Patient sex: M
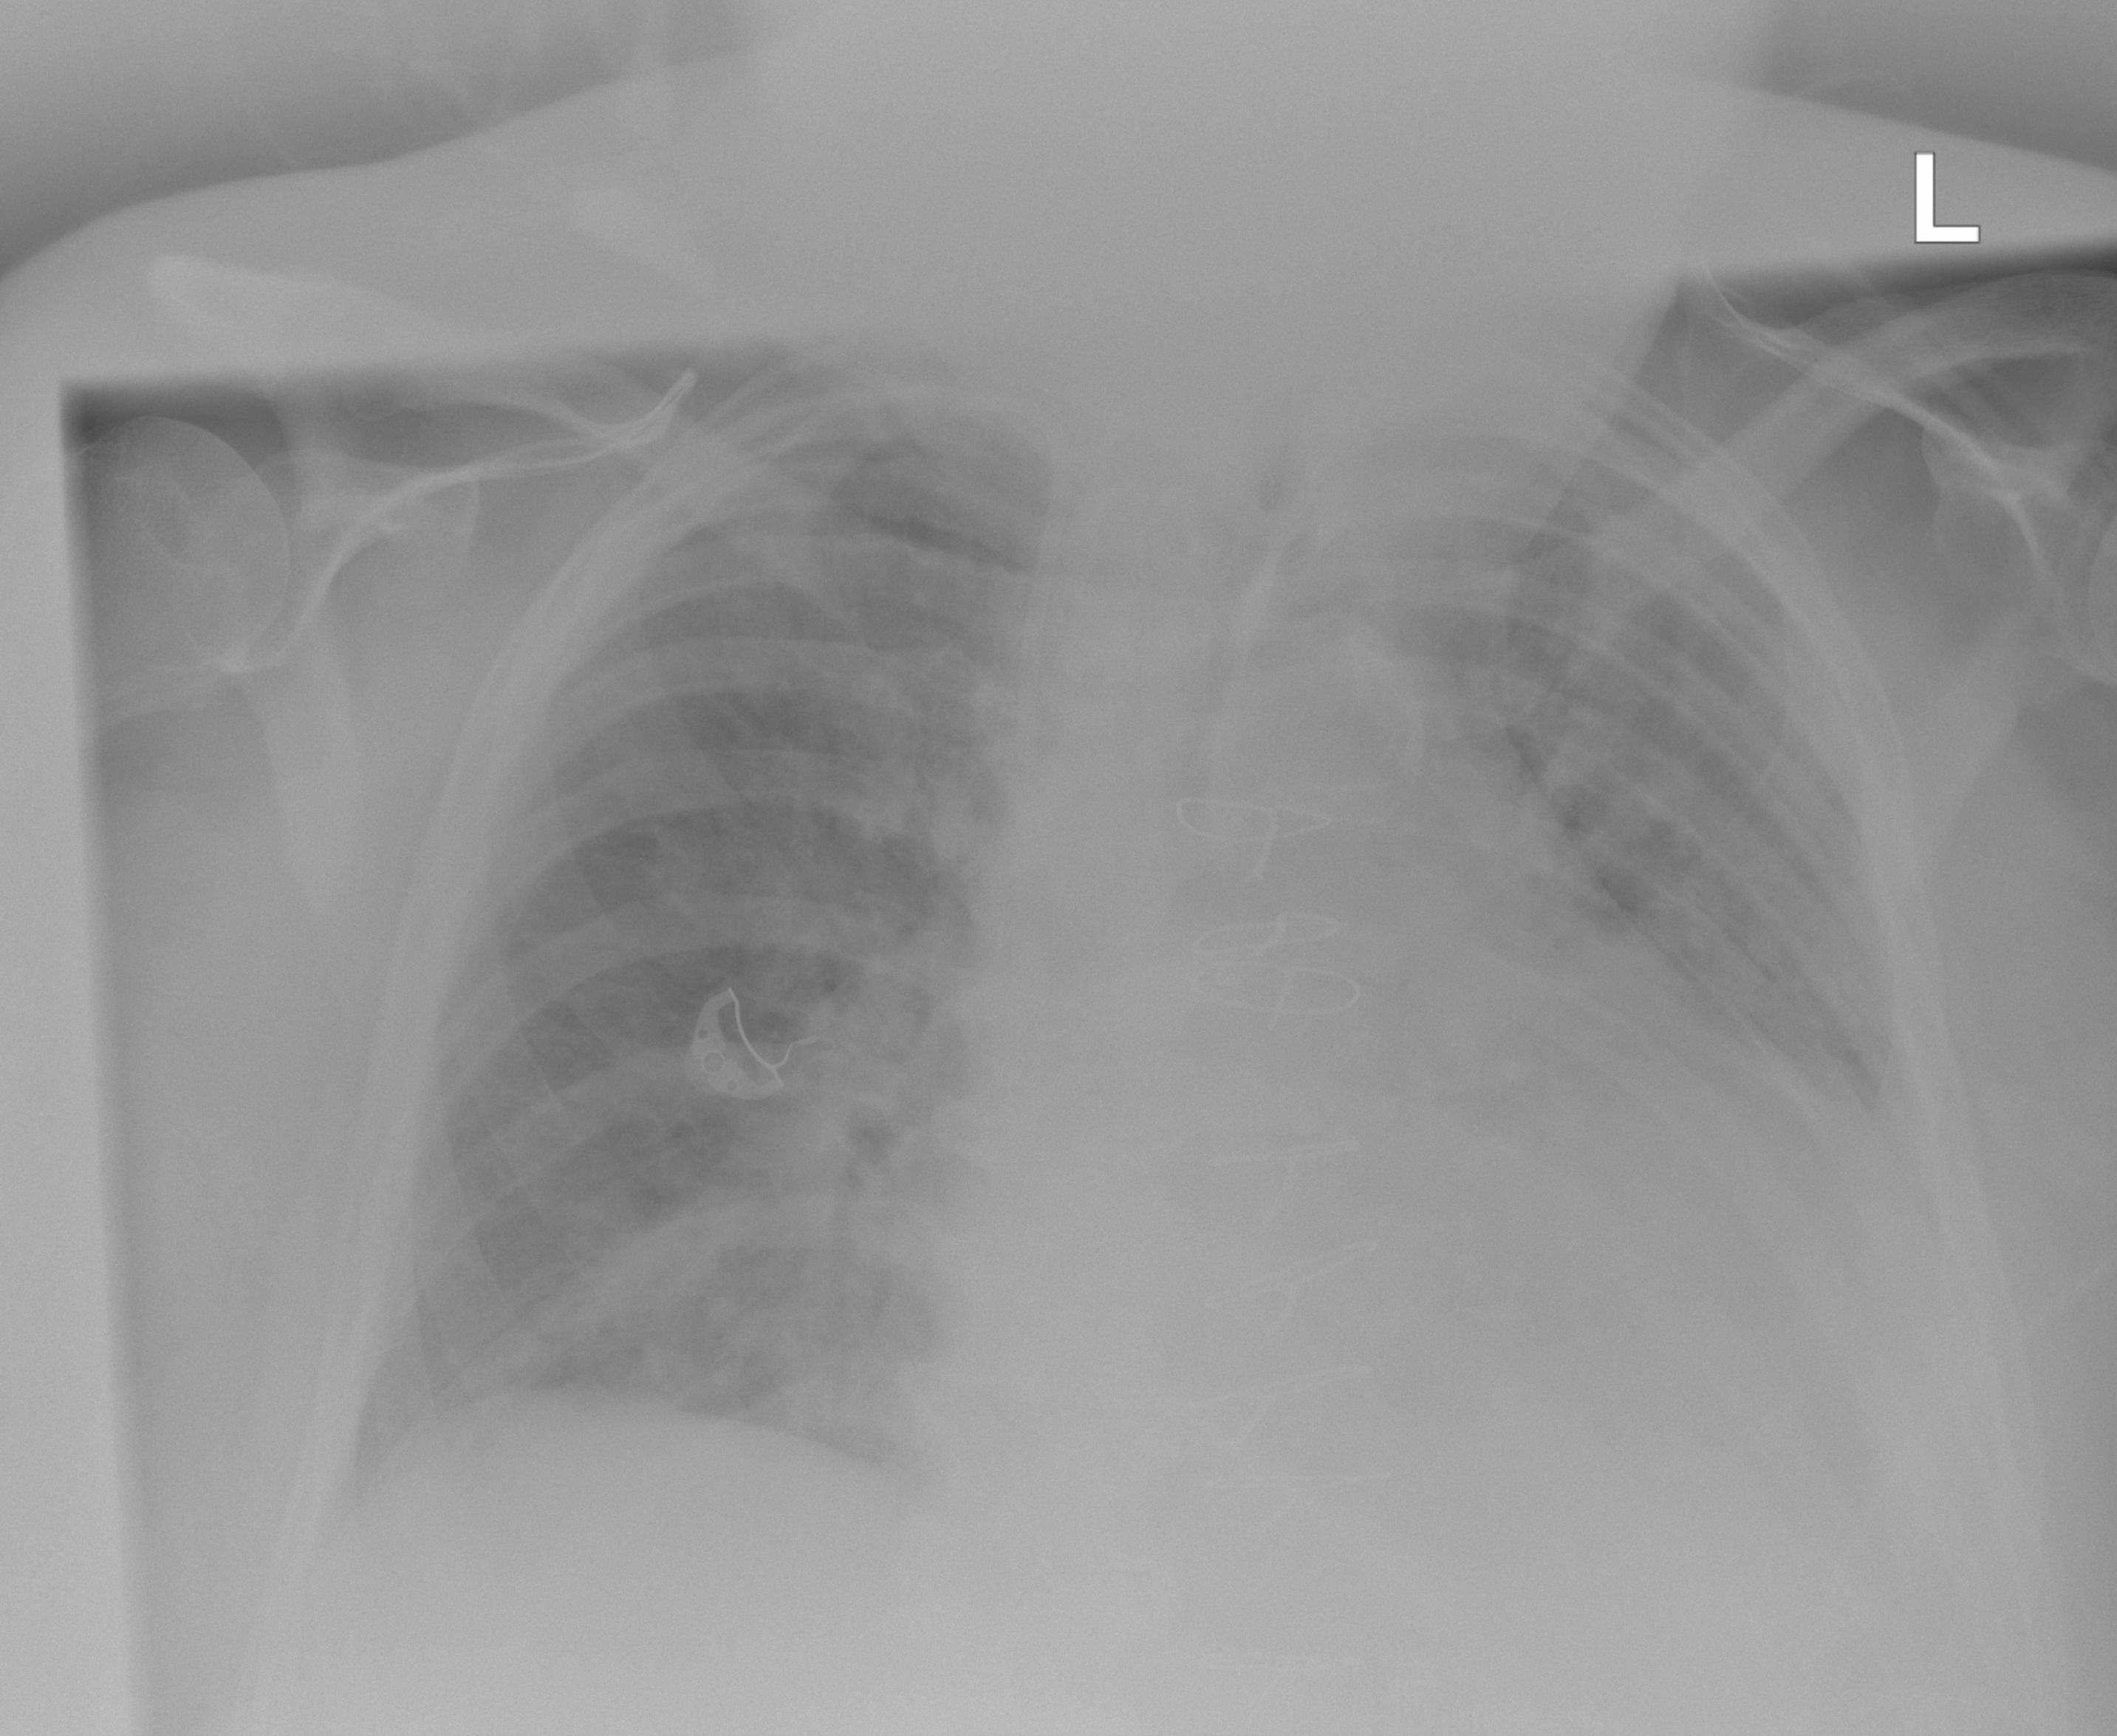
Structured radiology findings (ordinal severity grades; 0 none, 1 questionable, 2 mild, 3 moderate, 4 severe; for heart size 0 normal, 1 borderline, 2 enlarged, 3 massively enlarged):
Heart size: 3
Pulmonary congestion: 2
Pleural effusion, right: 0
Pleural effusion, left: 1
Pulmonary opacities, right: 1
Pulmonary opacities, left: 0
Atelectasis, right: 0
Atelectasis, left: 0